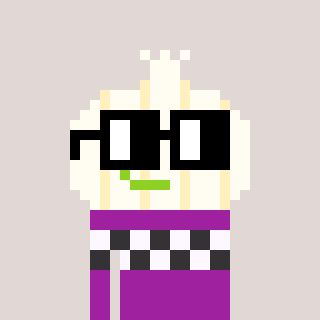
a pixel art character with square black glasses, a garlic-shaped head and a magenta-colored body on a warm background